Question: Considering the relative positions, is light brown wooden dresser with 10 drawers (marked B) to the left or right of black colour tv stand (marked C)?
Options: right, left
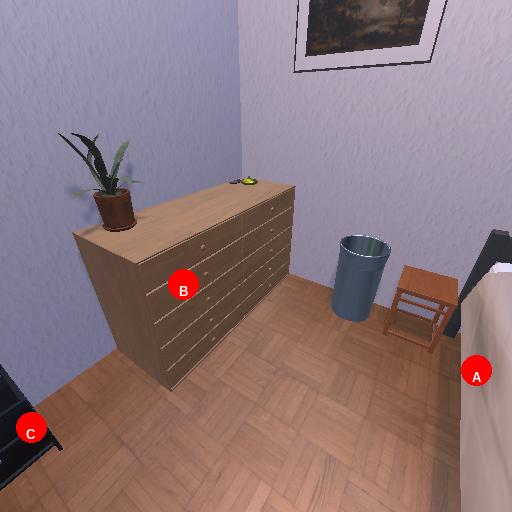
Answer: right